Question: I'm using the PullToRefresh library:
<URL>
The problem I have is when the list is short and doesnt use the full screen:

The "Tap to refresh..." is always shown at the top, and I would like it would be hidden as it is when the list uses the full screen
I'm trying to modify the code, but I'm not able!
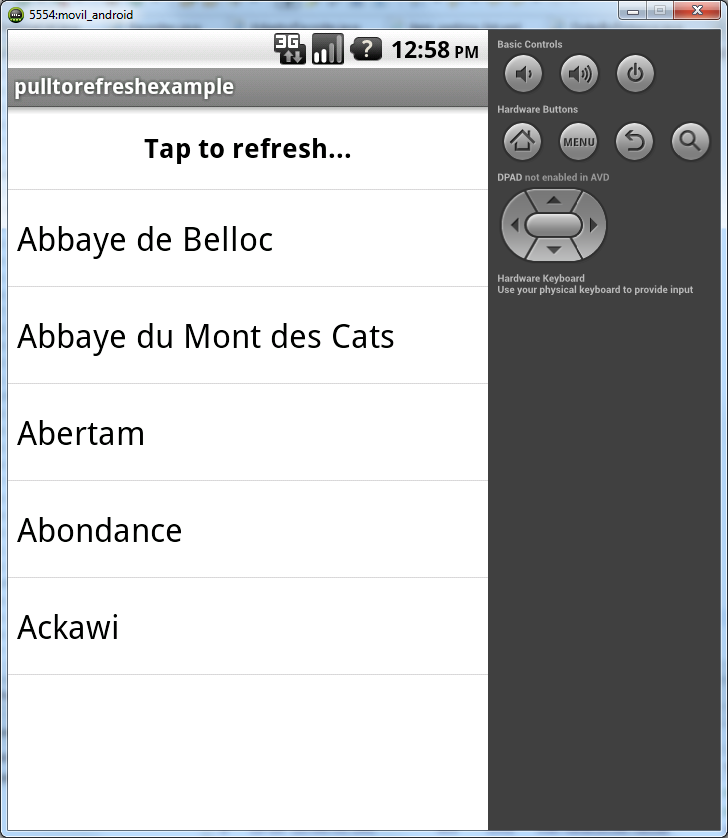
Answer: There is a <URL> for this exact issue, perhaps you can try to integrate it into your library?